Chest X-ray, PA view. Patient: 13 years old, sex F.
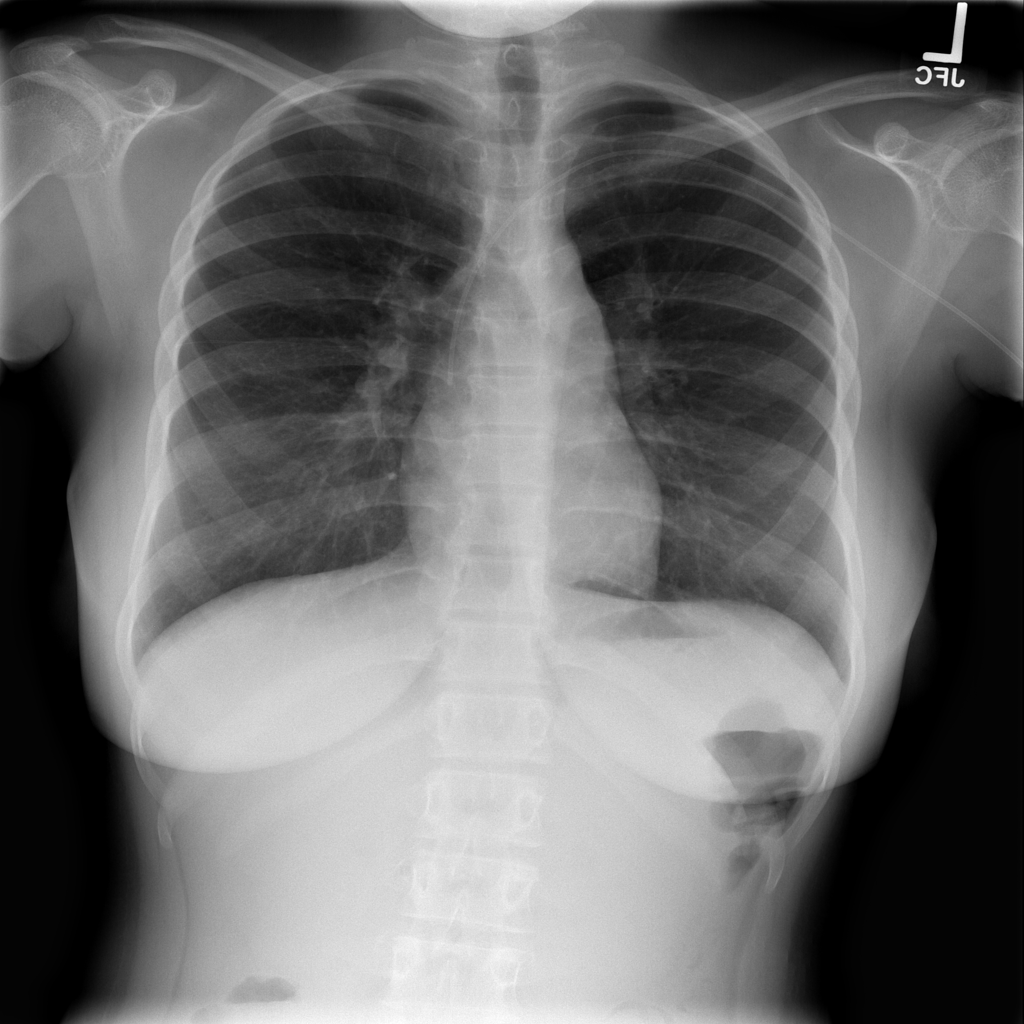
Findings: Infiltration